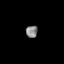
Tissue: prostate
Cell type: T cells
Senescence score: 0.3343
Nuclear area (px): 141
Mean DAPI intensity: 134.752